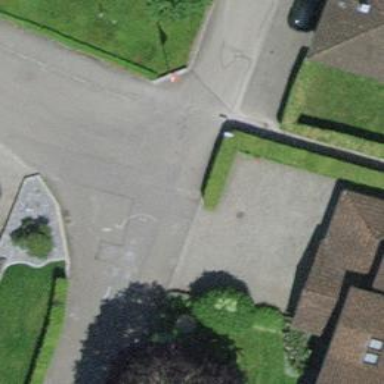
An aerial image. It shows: Bollard barrier.